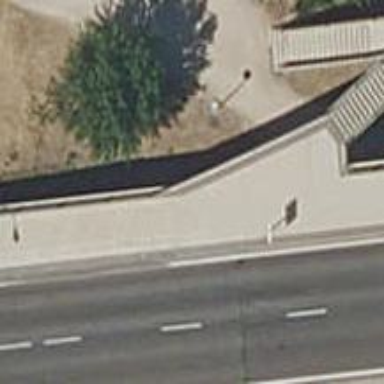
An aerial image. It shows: Sidewalk on bridge with paving stones.